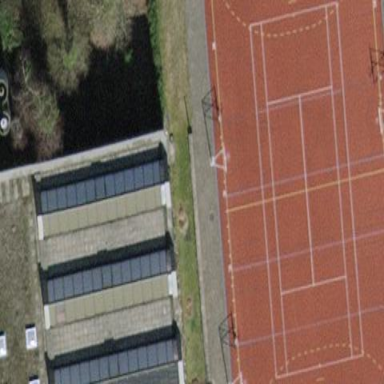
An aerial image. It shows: Tartan pitch used for tennis and basketball.